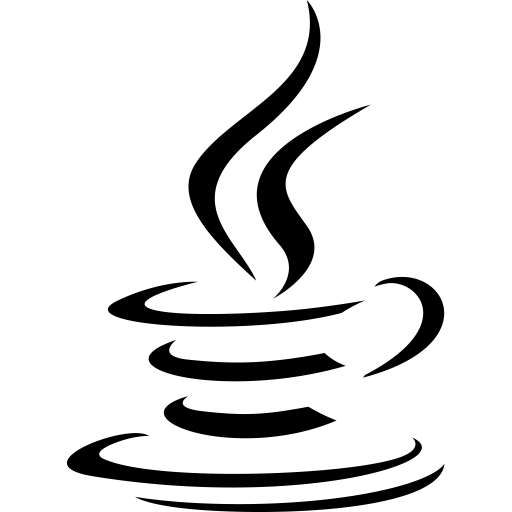
Tags: icon, FontAwesome, fa-icon, brand, java